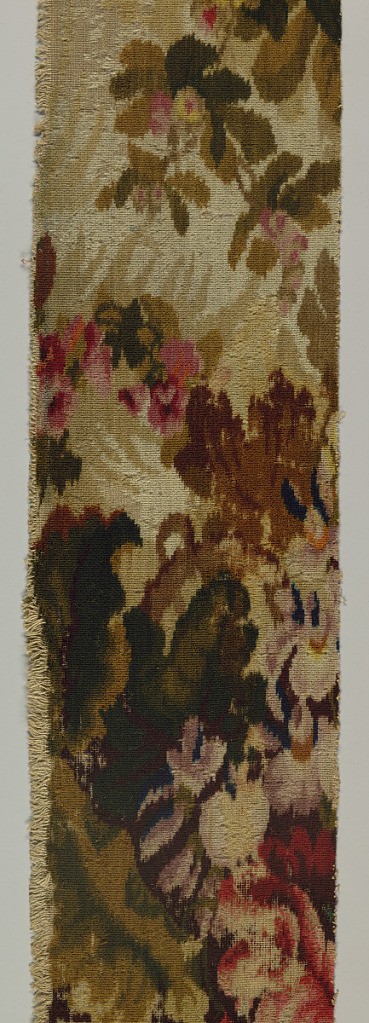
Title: Carpet fragment
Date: ca. 1832
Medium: worsted wool, jute Technique: uncut warp loops on compound cloth ground
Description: Length of "Tapestry Brussels" carpeting with rich, large-scale floral and leaf pattern with very long repeat, in shades of red, pink, blue, green, mauve, brown, grey, and beige in blurred impressionistic style.